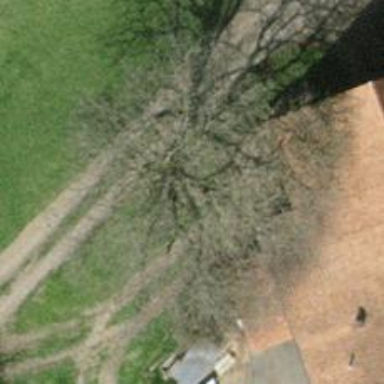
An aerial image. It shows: Single tag "natural: tree."